Field crop: maize
Growth stage: 2
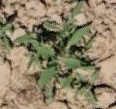
Species: atriplex